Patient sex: M
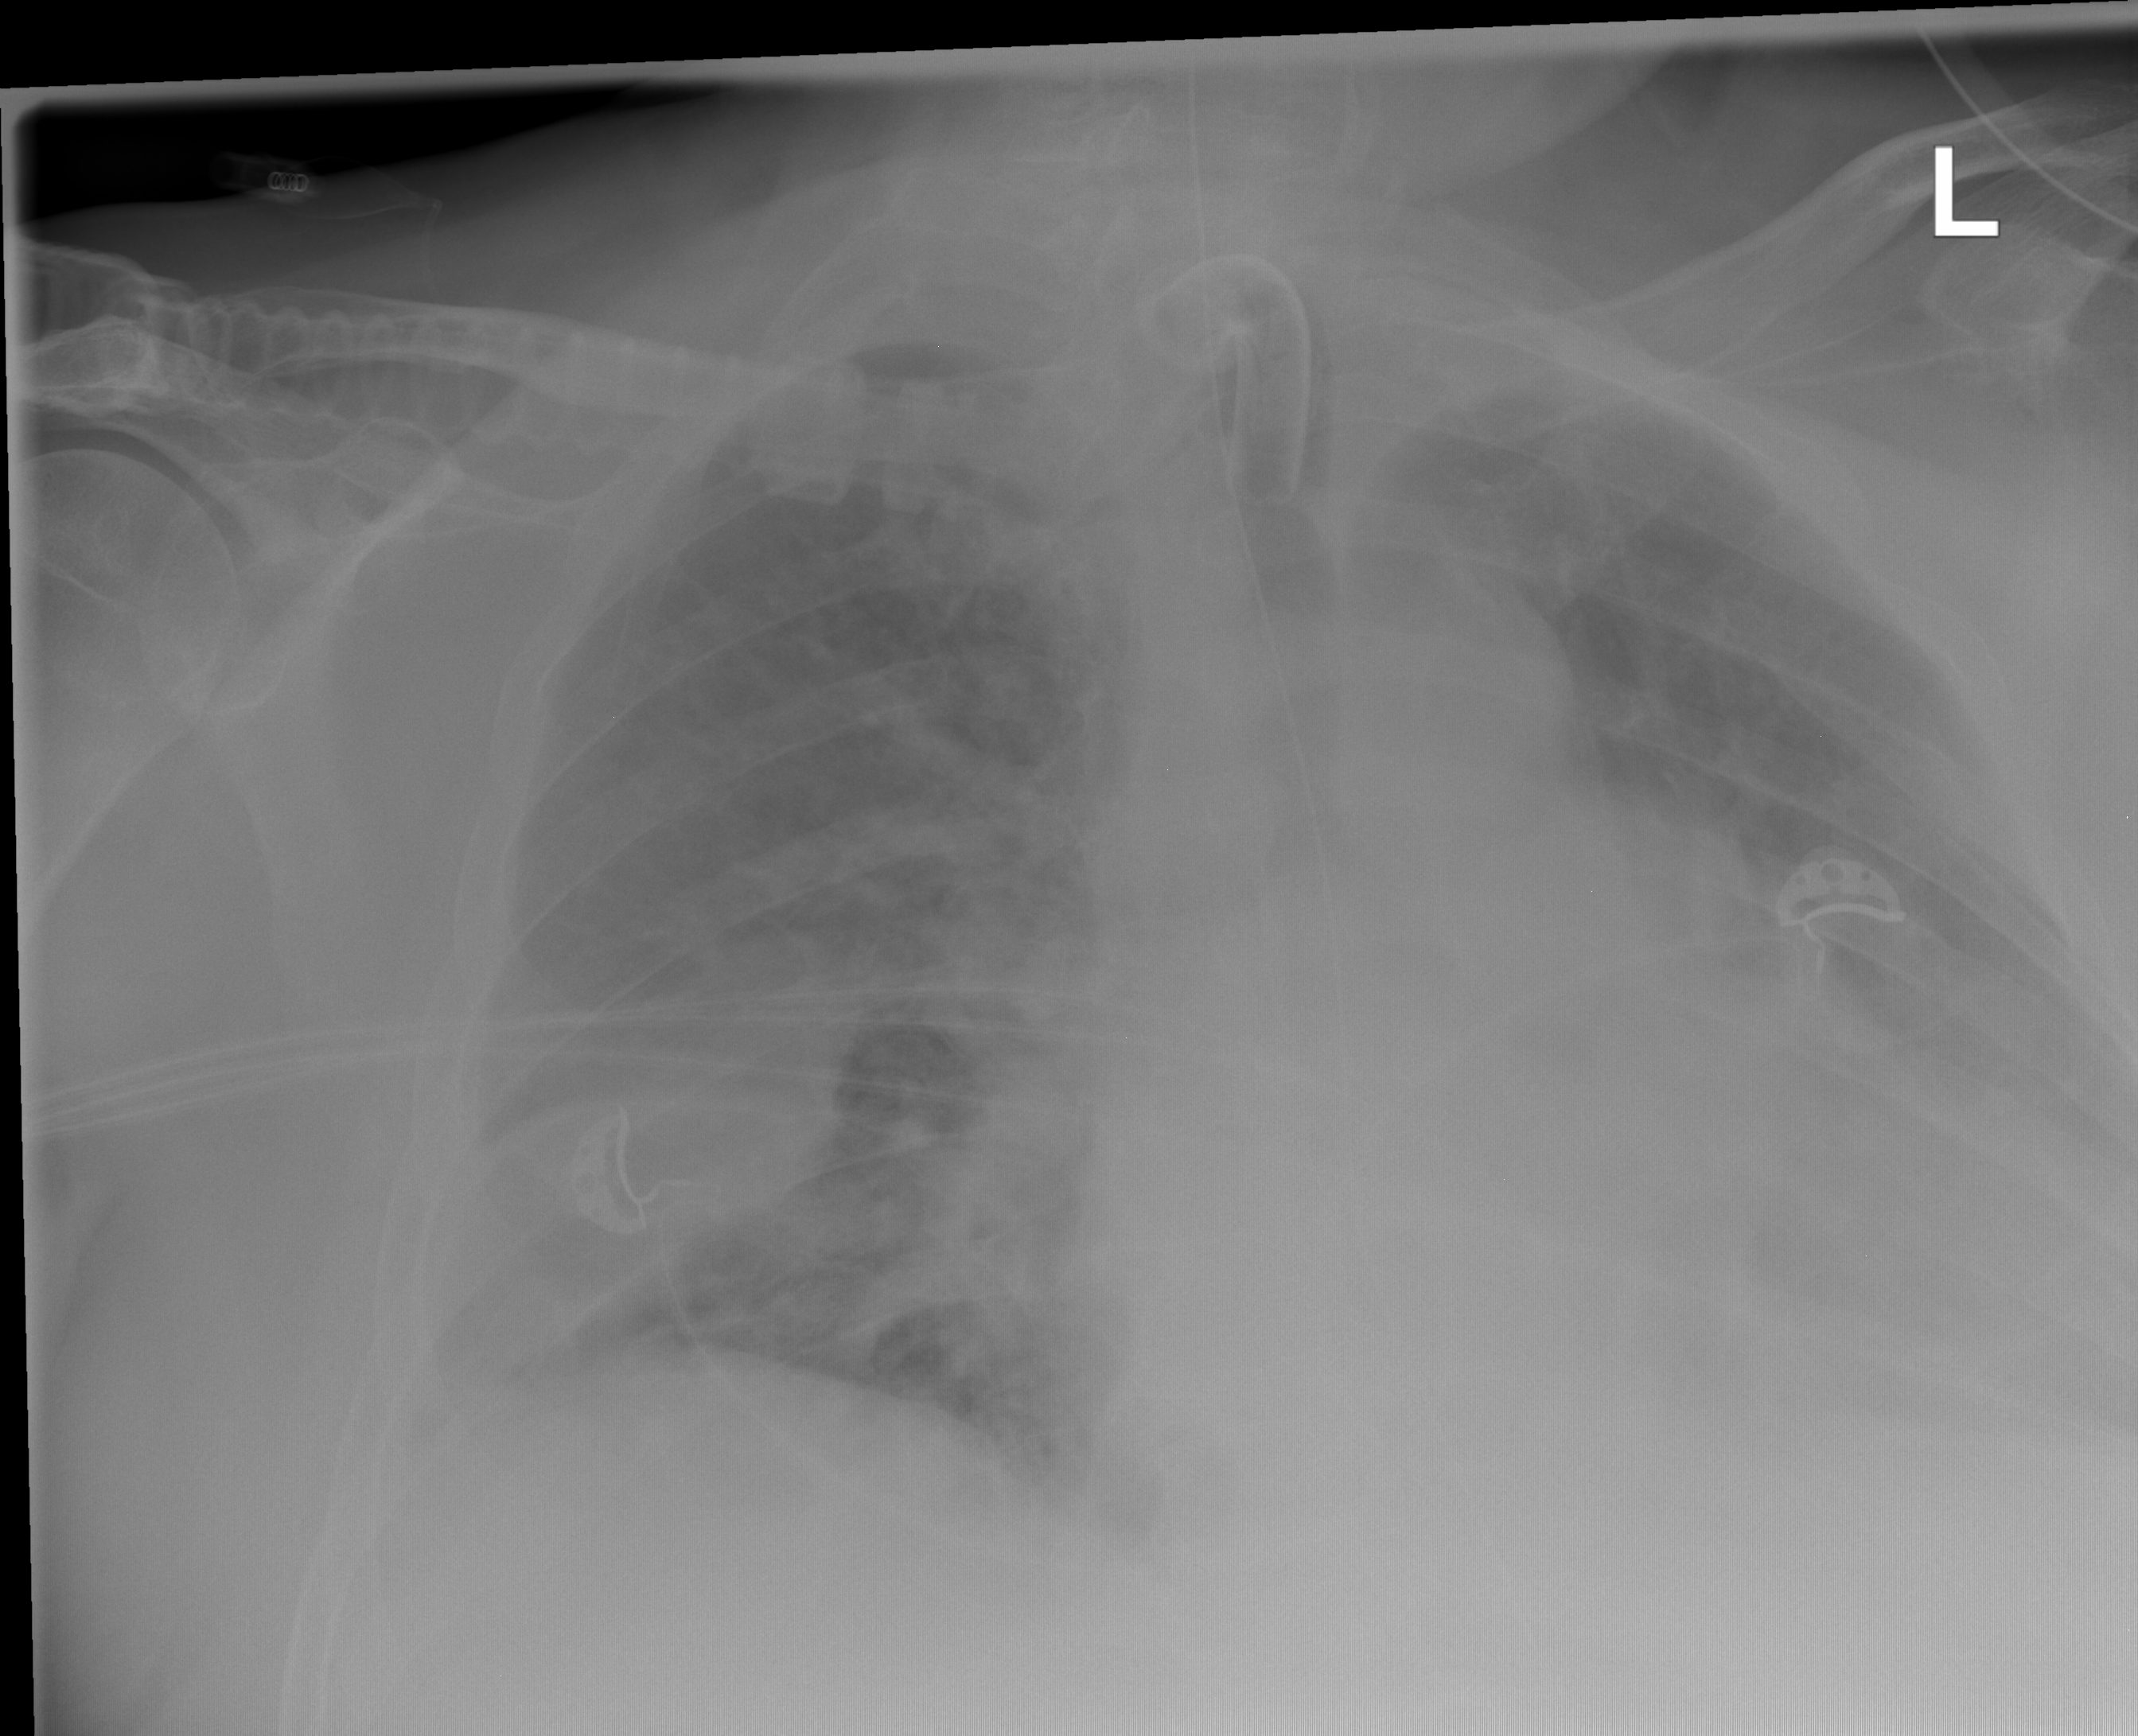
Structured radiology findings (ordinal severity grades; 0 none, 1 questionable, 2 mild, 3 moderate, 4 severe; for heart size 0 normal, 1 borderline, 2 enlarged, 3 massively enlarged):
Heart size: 3
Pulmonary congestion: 3
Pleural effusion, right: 2
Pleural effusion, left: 2
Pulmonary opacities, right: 2
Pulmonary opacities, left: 2
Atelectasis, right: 2
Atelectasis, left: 2